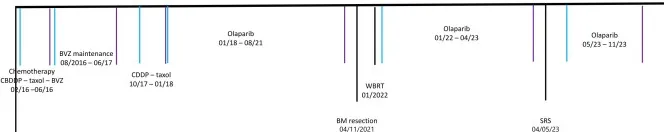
Time line of treatments and disease situation.
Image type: chart (chart)